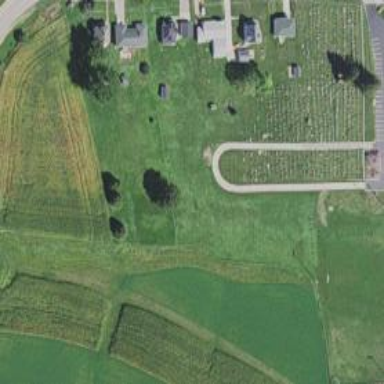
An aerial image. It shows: Cemetery.